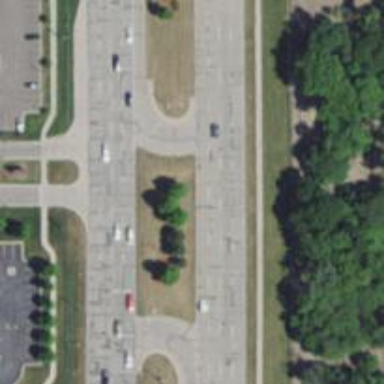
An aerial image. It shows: Secondary link road with separate sidewalks.